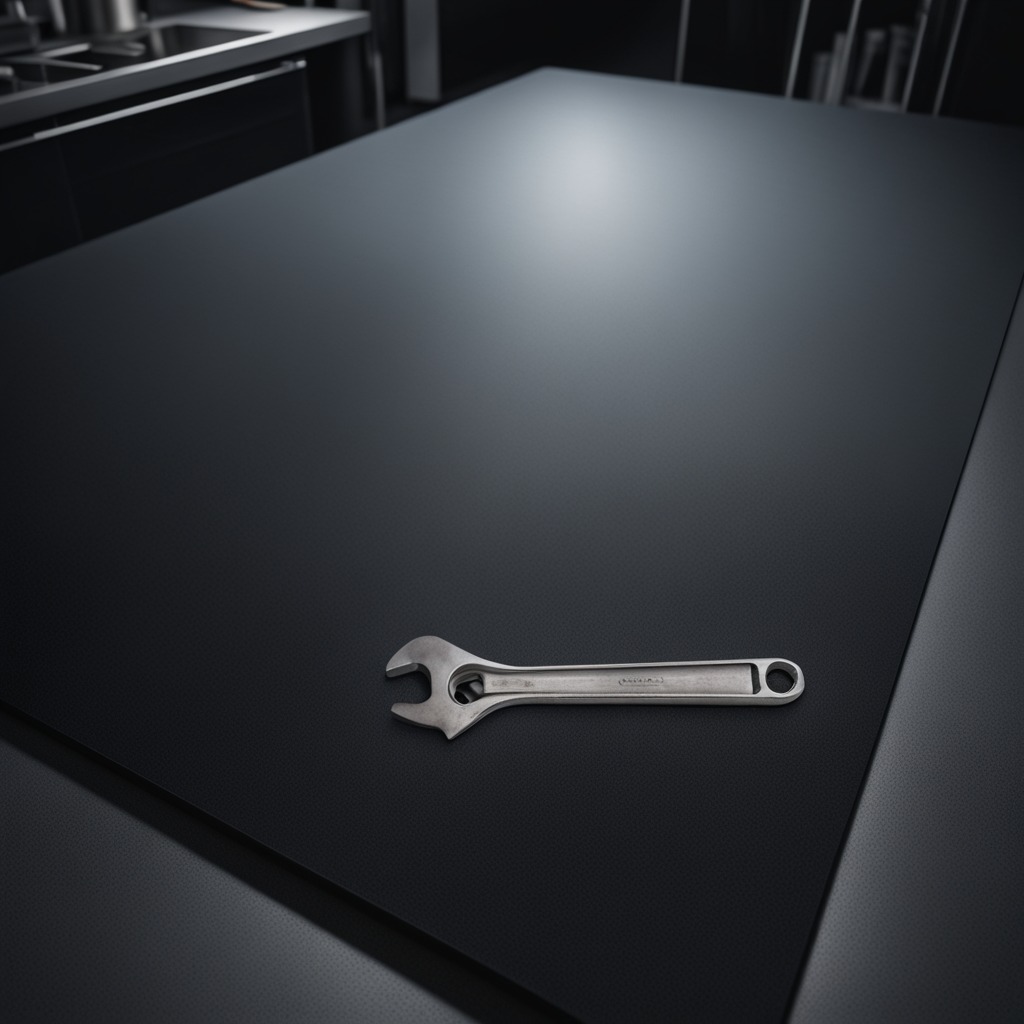
An wrench lies on a clean granite tabletop covered with a black rubber mat inside a workshop at night dim ambient light soft shadows worn but beneath the mat.